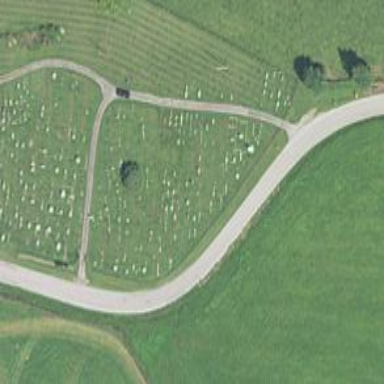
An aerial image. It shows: Cemetery.